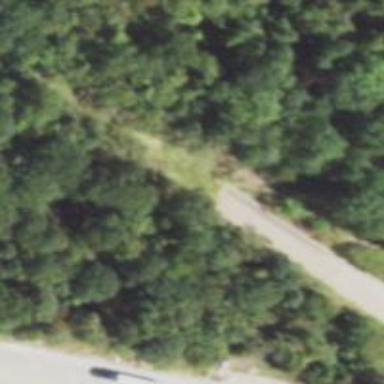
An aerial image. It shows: Escape road.